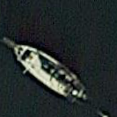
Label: Civil_yacht